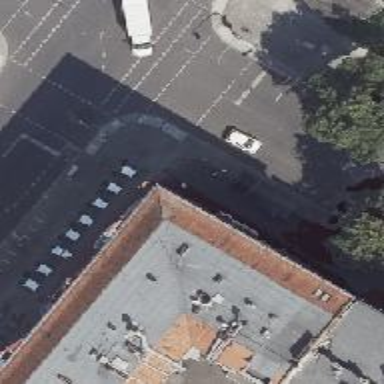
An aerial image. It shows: Restaurant.